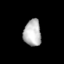
Tissue: lung
Cell type: Epithelial cells
Senescence score: 0.1924
Nuclear area (px): 451
Mean DAPI intensity: 185.776